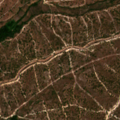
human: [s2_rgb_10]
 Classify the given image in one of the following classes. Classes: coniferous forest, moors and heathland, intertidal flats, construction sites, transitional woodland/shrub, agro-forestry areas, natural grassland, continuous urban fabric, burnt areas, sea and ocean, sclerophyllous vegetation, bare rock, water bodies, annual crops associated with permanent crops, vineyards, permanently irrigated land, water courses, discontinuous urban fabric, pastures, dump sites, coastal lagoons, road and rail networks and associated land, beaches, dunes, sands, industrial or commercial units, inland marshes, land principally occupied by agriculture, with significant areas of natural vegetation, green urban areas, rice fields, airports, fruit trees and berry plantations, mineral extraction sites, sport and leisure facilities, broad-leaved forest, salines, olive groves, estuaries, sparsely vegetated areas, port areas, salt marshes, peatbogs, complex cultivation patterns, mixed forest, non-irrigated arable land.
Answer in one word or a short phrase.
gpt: pastures, agro-forestry areas, broad-leaved forest, mixed forest